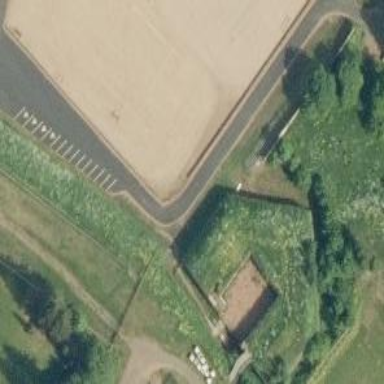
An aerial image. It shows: Retaining wall.